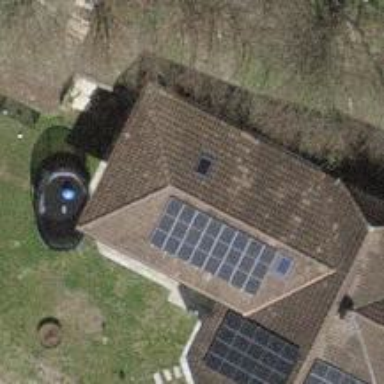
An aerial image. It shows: Solar power generator using photovoltaic panels.